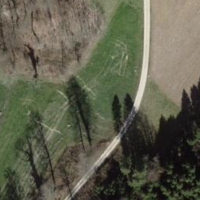
EUNIS habitat code: 41
Species observed at this site:
Juglans regia